Question: I have a problem with my website, I mean when I zoom in, the logo image and the vision image moves, even the container which contains the description moves and the date also moves to the left as shown in the figure below:

I don't want the elements to move when I zoom in or out. I want the elements to be in the same position how can I do that?
here my HTML code:
'''
body
{
background-color:#F6F2F2;
font-family: Calibri;
background-size:cover;
}
hr
{
opacity: 25%;
}
.navbar {
background-color: #ffffff !important;
border-color: #ffffff;
}
.square
{
height: 100px;
width: 120px;
background-color: white;
border: 1px solid #bdbdbd;
margin-right: 900px;
}
.square_section
{
height: 100px;
width: 130px;
background-color: white;
border: 1px solid #bdbdbd;
margin-left: 140px;
margin-top: -98px;
}
.square_events
{
height: 100px;
width: 120px;
background-color: white;
border: 1px solid #bdbdbd;
margin-left: 140px;
margin-top: -98px;
}
.square_adv
{
height: 100px;
width: 120px;
background-color: white;
border: 1px solid #bdbdbd;
margin-left: 280px;
margin-top: -98px;
}
.square_user
{
height: 100px;
width: 130px;
background-color: white;
border: 1px solid #bdbdbd;
margin-left: 290px;
margin-top: -98px;
}
.square_vision
{
border-color: white;
height: 100px;
width: 130px;
background-color: white;
margin-left: -398px;
margin-top: -100px;
}
.vl {
border-left: 1px solid #c2c2c2;
height: 100px;
margin-left: 25px;
margin-top: -100px;
opacity: 10px;
}
@media (min-width: 992px){
.dropdown-menu .dropdown-toggle:after{
border-top: .3em solid transparent;
border-right: .3em solid;
border-bottom: .3em solid transparent;
}
.dropdown-menu .dropdown-menu{
margin-left:0; margin-right: 0;
direction: rtl;
}
.nav-link
{
margin-top: -22px;
direction: rtl;
}
.dropdown-menu li{
position: relative;
direction: rtl;
}
.nav-item .submenu{
display: none;
position: absolute;
right:100%; top:-7px;
}
.nav-item .submenu-left{
right:100%; left:auto;
}
.dropdown-menu > li:hover{ background-color: #f1f1f1;
}
.dropdown-menu > li:hover > .submenu{
display: block;
direction: rtl;
}
}
.btn
{
direction: rtl;
margin-left: -95px !important;
margin-right: -80px;
margin-bottom: -80px;
margin-top: -11px;
width: 120px;
background-color: white;
border-color: white;
color: black;
}
#logout
{
margin-left: 50px;
margin-top: 14px;
}
#sections
{
margin-left: 44px;
margin-top: 10px;
}
#mes_logout
{
margin-left: 20px;
margin-top: 10px;
}
#user_welcome
{
margin-left: 35px;
margin-top: 14px;
}
#mes_welcome
{
margin-left: 60px;
margin-top: 5px;
}
#vision_img
{
height: 100px;
width: 130px;
margin-top: 3px;
margin-left: 25px;
}
#logo_img
{
height: 100px;
width: 110px;
margin-left: -10px;
margin-right: 10px;
margin-top: -100px;
}
#events
{
margin-left: 30px;
margin-top: 15px;
}
#description_img
{
margin-left: -150px;
margin-top: 25px;
height: 180px;
width: 860px !important;
}
#section_img_list
{
margin-left: 790px;
margin-top: 10px;
}
#text_sections
{
text-align: right;
font-weight: bold;
margin-top: -30px;
margin-right: 70px;
}
#calnder_img
{
margin-left: 160px;
margin-top: 10px;
}
#date_message
{
margin-left: 110px;
margin-top: -20px;
}
.container {
position: relative;
text-align: center;
color:black;
width: 100%;
}
.centered {
position: absolute;
top: 50%;
left: 50%;
transform: translate(-50%, -50%);
}
.quotes {
display: none;
text-align: center;
margin-left: -150px;
color: black;
}
.rectangle {
height: 190px;
width: 850px;
background-color: rgb(255, 255, 255);
margin-left: 190px;
margin-top: 20px;
}
.rectangle_second
{
height: 190px;
width: 850px;
background-color: rgb(255, 255, 255);
margin-left: 190px;
margin-top: 30px;
}
.footer {
position: absolute;
left: 0;
bottom: 20%;
width: 100%;
background-color:#002060;
color: white;
text-align: center;
font-weight: bold;
margin-bottom: -375px;
padding: 6px;
}
.date_time
{
height: 220px;
width: 200px;
background-color: rgb(255, 255, 255);
margin-left: 1100px;
margin-top: -600px;
color: white;
font-weight: bold;
}
.date
{
height: 60px;
width: 200px;
background-color: #002060;
}
.movie-img {
height:100px;width: 100px;background-color: rgb(255, 255, 255);
background-repeat:no-repeat;
background-size: cover;
object-fit: fill;
margin-right: 35px;
margin-top: -2px;
border: 1px solid #d6d6d6;
opacity: 200%;
box-shadow: #e2e2e2;
}
#quaality_img
{
height:110px;width: 110px;background-color: rgb(255, 255, 255);
background-repeat:no-repeat;
background-size: cover;
object-fit: fill;
margin-right: 20px;
}
#relations_img
{
height:110px;width: 110px;background-color: rgb(255, 255, 255);
background-repeat:no-repeat;
background-size: cover;
object-fit: fill;
margin-right: 25px;
}
#quaality_msg
{
margin-right: 15px;
font-size: 12px;
}
#user_adv
{
margin-left: 30px;
margin-top: 5px;
}
#mes_adv
{
margin-left: 30px;
margin-top: 10px;
}
.carousel-control-prev-icon
{
background-color: #1F419E;
color: #1F419E;
transform: translateX(33.333%);
}
.carousel-control-next-icon
{
background-color: #1F419E;
color: #1F419E;
margin-left:38px;
}
.movie-img1
{
height:100px;width: 100px;background-color: rgb(255, 255, 255);
background-repeat:no-repeat;
background-size: cover;
object-fit: fill;
margin-right: 155px;
margin-top: -99px;
border: 1px solid #d6d6d6;
opacity: 200%;
box-shadow: #e2e2e2;
}
.movie-img2
{
height:100px;width: 100px;background-color: rgb(255, 255, 255);
background-repeat:no-repeat;
background-size: cover;
object-fit: fill;
margin-right: 280px;
margin-top: -99px;
border: 1px solid #d6d6d6;
opacity: 200%;
box-shadow: #e2e2e2;
}
.movie-img3
{
height:100px;width: 100px;background-color: rgb(255, 255, 255);
background-repeat:no-repeat;
background-size: cover;
object-fit: fill;
margin-right: 400px;
margin-top: -99px;
border: 1px solid #d6d6d6;
opacity: 200%;
box-shadow: #e2e2e2;
}
.movie-img4
{
height:100px;width: 100px;background-color: rgb(255, 255, 255);
background-repeat:no-repeat;
background-size: cover;
object-fit: fill;
margin-right: 530px;
margin-top: -99px;
border: 1px solid #d6d6d6;
opacity: 200%;
box-shadow: #e2e2e2;
}
.movie-img5
{
height:100px;width: 100px;background-color: rgb(255, 255, 255);
background-repeat:no-repeat;
background-size: cover;
object-fit: fill;
margin-right: 660px;
margin-top: -99px;
border: 1px solid #d6d6d6;
opacity: 200%;
box-shadow: #e2e2e2;
}
.movie-img6
{
height:100px;width: 100px;background-color: rgb(255, 255, 255);
background-repeat:no-repeat;
background-size: cover;
object-fit: fill;
margin-right: 35px;
margin-top: 2px;
border: 1px solid #d6d6d6;
opacity: 200%;
box-shadow: #e2e2e2;
}
.movie-img7
{
height:100px;width: 100px;background-color: rgb(255, 255, 255);
background-repeat:no-repeat;
background-size: cover;
object-fit: fill;
margin-right: 155px;
margin-top: -99px;
border: 1px solid #d6d6d6;
opacity: 200%;
box-shadow: #e2e2e2;
}
.movie-img8
{
height:100px;width: 100px;background-color: rgb(255, 255, 255);
background-repeat:no-repeat;
background-size: cover;
object-fit: fill;
margin-right: 280px;
margin-top: -99px;
border: 1px solid #d6d6d6;
opacity: 200%;
box-shadow: #e2e2e2;
}
.movie-img9
{
height:100px;width: 100px;background-color: rgb(255, 255, 255);
background-repeat:no-repeat;
background-size: cover;
object-fit: fill;
margin-right: 400px;
margin-top: -99px;
border: 1px solid #d6d6d6;
opacity: 200%;
box-shadow: #e2e2e2;
}
.movie-img10
{
height:100px;width: 100px;background-color: rgb(255, 255, 255);
background-repeat:no-repeat;
background-size: cover;
object-fit: fill;
margin-right: 530px;
margin-top: -99px;
border: 1px solid #d6d6d6;
opacity: 200%;
box-shadow: #e2e2e2;
}
.movie-img11
{
height:100px;width: 100px;background-color: rgb(255, 255, 255);
background-repeat:no-repeat;
background-size: cover;
object-fit: fill;
margin-right: 660px;
margin-top: -99px;
border: 1px solid #d6d6d6;
opacity: 200%;
box-shadow: #e2e2e2;
}
#book_img
{
margin-right: 25px;
}
#day
{
color: #002060;
font-size: 30px;
text-align: right;
margin-right: 80px;
margin-top: 25px;
}
#months
{
color: #002060;
font-size: 30px;
text-align: right;
margin-right: 75px;
margin-top: -15px !important;
}
#year
{
color: #002060;
font-size: 30px;
text-align: right;
margin-right: 75px;
margin-top: -15px !important;
}
.time
{
height: 40px;
width: 200px;
background-color: #002060;
margin-left: 1100px;
margin-top: 20px;
color: white;
}
#clock
{
text-align: center;
margin-left: 45px;
margin-top: 5px;
font-weight: bold;
font-size:112%;
letter-spacing: 2px;
position: absolute;
}
#library_img
{
margin-right: 20px;
}
#library_msg
{
margin-right: 10px;
font-size: 12px;
}
#trainee_img
{
margin-right: 25px;
position:absolute;
margin-top: 5px !important;
}
#trainee_msg
{
margin-right: 20px;
margin-top: 64px;
font-size: 12px;
}
#it_img
{
margin-right: 25px;
position:absolute;
margin-top: 5px !important;
}
#it_msg
{
margin-right: 20px;
margin-top: 60px;
font-size: 12px;
}
.position
{
margin-left: 300px;
margin-top: -90px;
}
'''
'''
<html lang="en">
<head>
<meta charset="utf-8">
<meta name="viewport" content="width=device-width, initial-scale=1">
<!-- Bootstrap CSS -->
<link href="https://cdn.jsdelivr.net/npm/bootstrap@5.0.0-beta2/dist/css/bootstrap.min.css" rel="stylesheet" integrity="sha384-BmbxuPwQa2lc/FVzBcNJ7UAyJxM6wuqIj61tLrc4wSX0szH/Ev+nYRRuWlolflfl" crossorigin="anonymous">
<link rel="stylesheet" href="Style.css" type="text/css">
<link rel="icon" href="img/logo.png">
<!-- <link rel="stylesheet" href="https://maxcdn.bootstrapcdn.com/bootstrap/4.0.0-beta/css/bootstrap.min.css" integrity="sha384-/Y6pD6FV/Vv2HJnA6t+vslU6fwYXjCFtcEpHbNJ0lyAFsXTsjBbfaDjzALeQsN6M" crossorigin="anonymous"> -->
<!-- <script src="http://ajax.googleapis.com/ajax/libs/jquery/1.8.3/jquery.min.js">
</script> -->
<script src="https://code.jquery.com/jquery-3.2.1.slim.min.js" integrity="sha384-KJ3o2DKtIkvYIK3UENzmM7KCkRr/rE9/Qpg6aAZGJwFDMVNA/GpGFF93hXpG5KkN" crossorigin="anonymous"></script>
<script src="https://cdnjs.cloudflare.com/ajax/libs/popper.js/1.11.0/umd/popper.min.js" integrity="sha384-b/U6ypiBEHpOf/4+1nzFpr53nxSS+GLCkfwBdFNTxtclqqenISfwAzpKaMNFNmj4" crossorigin="anonymous"></script>
<script src="https://maxcdn.bootstrapcdn.com/bootstrap/4.0.0-beta/js/bootstrap.min.js" integrity="sha384-h0AbiXch4ZDo7tp9hKZ4TsHbi047NrKGLO3SEJAg45jXxnGIfYzk4Si90RDIqNm1" crossorigin="anonymous"></script>
<title>home</title>
<script src="http://ajax.googleapis.com/ajax/libs/jquery/1.9.1/jquery.min.js"></script>
<script>
$(function() {
var quotes = $(".quotes");
var quoteIndex = -1;
function showNextQuote() {
++quoteIndex;
quotes.eq(quoteIndex % quotes.length)
.fadeIn(1090)
.delay(1090)
.fadeOut(1090, showNextQuote);
}
showNextQuote();
})();
</script>
<script type="text/javascript">
$(document).ready(function() {
// jQuery code
$(document).on('click', '.dropdown-menu', function (e) {
e.stopPropagation();
});
if ($(window).width() < 992) {
$('.dropdown-menu a').click(function(e){
e.preventDefault();
if($(this).next('.submenu').length){
$(this).next('.submenu').toggle();
}
$('.dropdown').on('hide.bs.dropdown', function () {
$(this).find('.submenu').hide();
})
});
}
}); // jquery end
</script>
</head>
<body>
<nav class="navbar navbar-default navbar-light bg-light"> <!-- start navbar -->
<div class="container-fluid"> <!-- start div container-fluid-->
<img id="img" src="img/image.png" alt="img">
<div class="position">
<div class="square">
<img id="logout" src="img/logout.png" alt="logout">
<p id="mes_logout"> </p>
</div>
<div class="square_section"> <!-- start div square section-->
<img id="sections" src="img/sections.png" alt="sections">
<div class="btn-group">
<li class="nav-item dropdown">
<a class="btn btn-secondary btn-sm dropdown-toggle" href="#" data-toggle="dropdown"> </a>
<ul class="dropdown-menu">
<li><a class="dropdown-item dropdown-toggle" href="#"> </a>
<ul class="submenu dropdown-menu">
<li><a class="dropdown-item" href=""> </a></li>
<li><a class="dropdown-item" href=""> </a></li>
</ul>
</li>
<li><a class="dropdown-item dropdown-toggle" href="#"> </a>
<ul class="submenu dropdown-menu">
<li><a class="dropdown-item" href=""> </a></li>
<li><a class="dropdown-item" href=""> </a></li>
<li><a class="dropdown-item" href=""> </a></li>
<li><a class="dropdown-item" href=""> </a></li>
<li><a class="dropdown-item" href=""> </a></li>
<li><a class="dropdown-item" href=""> </a></li>
<li><a class="dropdown-item" href=""> </a></li>
<li><a class="dropdown-item" href=""> </a></li>
<li><a class="dropdown-item" href=""> </a></li>
</ul>
</li>
<li><a class="dropdown-item dropdown-toggle" href="#"> </a>
<ul class="submenu dropdown-menu">
<li><a class="dropdown-item" href=""> </a></li>
<li><a class="dropdown-item" href=""> </a></li>
</ul>
</li>
<li><a class="dropdown-item dropdown-toggle" href="#"> </a>
<ul class="submenu dropdown-menu">
<li><a class="dropdown-item" href=""> </a></li>
<li><a class="dropdown-item" href=""> </a></li>
</ul>
</li>
</ul>
</li>
</div>
</div>
<div class="square_user">
<img id="user_welcome" src="img/user (1).png" alt="logout">
<p id="mes_welcome"></p>
</div>
</div>
<div class="square_vision">
<img id="vision_img" src="img/Saudi_Vision_2030_logo.svg.png" alt="logout">
</div>
<div class="vl"></div>
<img id="logo_img" src="img/logo.png" alt="logo">
</div>
</nav>
<div class="container">
<img id="description_img" src="img/Capture.png" alt="Snow" style="width:80%;">
<div class="centered">
<h5 class="quotes">
</h5>
<h5 class="quotes">
</h5>
<h5 class="quotes">
</h5>
</div>
</div>
<div class="rectangle">
<img id ="section_img_list" src="img/section.png" alt="section">
<p id="text_sections"></p>
<hr>
<div dir="rtl" class="row mx-auto my-auto"> <!-- start div carousel -->
<div dir="rtl" id="recipeCarousel" class="carousel slide" data-bs-ride="carousel" data-bs-touch="false" data-bs-interval="false"> <!-- start div carousel -->
<div class="carousel-inner">
<div class="carousel-item active">
<div class="col-lg-2 col-sm-4">
<div class="movie-card m-1">
<div class="movie-img">
<a id="quaality_img" href="#"><img src="img/quality-assurance.png" class="img-fluid"></a>
<p id="quaality_msg"> </p>
</div>
<div class="movie-img1">
<a id="relations_img" href="#"><img src="img/relations.png" class="img-fluid"></a>
<p id="quaality_msg"> </p>
</div>
<div class="movie-img2">
<a id="quaality_img" href="#"><img src="img/customer-service.png" class="img-fluid"></a>
<p id="quaality_msg"> </p>
</div>
<div class="movie-img3">
<a id="book_img" href="#"><img src="img/books-stack-of-three.png" class="img-fluid"></a>
<p id="quaality_msg"> </p>
</div>
<div class="movie-img4">
<a id="it_img" href="#"><img src="img/data.png" class="img-fluid"></a>
<p id="it_msg"> </p>
</div>
<div class="movie-img5">
<a id="book_img" href="#"><img src="img/briefcase.png" class="img-fluid"></a>
<p id="quaality_msg"> </p>
</div>
</div>
</div>
</div>
<div class="carousel-item">
<div class="col-lg-2 col-sm-4">
<div class="movie-card m-1">
<div class="movie-img">
<a id="quaality_img" href="#"><img src="img/quality-assurance.png" class="img-fluid"></a>
<p id="quaality_msg"> </p>
</div>
<div class="movie-img1">
<a id="relations_img" href="#"><img src="img/relations.png" class="img-fluid"></a>
<p id="quaality_msg"> </p>
</div>
<div class="movie-img2">
<a id="relations_img" href="#"><img src="img/call-center-agent.png" class="img-fluid"></a>
<p id="quaality_msg"> </p>
</div>
<div class="movie-img3">
<a id="relations_img" href="#"><img src="img/student-in-the-library.png" class="img-fluid"></a>
<p id="quaality_msg"> </p>
</div>
<div class="movie-img4">
<a id="relations_img" href="#"><img src="img/boss.png" class="img-fluid"></a>
<p id="quaality_msg"> </p>
</div>
<div class="movie-img5">
<a id="relations_img" href="#"><img src="img/debt.png" class="img-fluid"></a>
<p id="quaality_msg"> </p>
</div>
</div>
</div>
</div>
<div class="carousel-item">
<div class="movie-img6">
<a id="book_img" href="#"><img src="img/briefcase.png" class="img-fluid"></a>
<p id="quaality_msg"> </p>
</div>
<div class="movie-img7">
<a id="book_img" href="#"><img src="img/gift.png" class="img-fluid"></a>
<p id="quaality_msg"> </p>
</div>
<div class="movie-img8">
<a id="book_img" href="#"><img src="img/homework.png" class="img-fluid"></a>
<p id="quaality_msg"> </p>
</div>
<div class="movie-img9">
<a id="book_img" href="#"><img src="img/parchment.png" class="img-fluid"></a>
<p id="quaality_msg"> </p>
</div>
<div class="movie-img10">
<a id="library_img" href="#"><img src="img/library.png" class="img-fluid"></a>
<p id="library_msg"> </p>
</div>
<div class="movie-img11">
<a id="trainee_img" href="#"><img src="img/presentation.png" class="img-fluid"></a>
<p id="trainee_msg"> </p>
</div>
</div>
</div>
<button class="carousel-control-prev" type="button" data-bs-target="#recipeCarousel" data-bs-slide="prev">
<span class="carousel-control-prev-icon" aria-hidden="true"></span>
<span class="sr-only">Previous</span>
</button>
<button class="carousel-control-next " type="button" data-bs-target="#recipeCarousel" data-bs-slide="next">
<span class="carousel-control-next-icon" aria-hidden="true"></span>
<span class="sr-only">Next</span>
</button>
</div>
</div>
</div>
<div class="rectangle_second">
<img id ="section_img_list" src="img/advertising.png" alt="section">
<p id="text_sections"></p>
<hr>
<div dir="rtl" class="row mx-auto my-auto">
<div dir="rtl" id="recipeCarousel1" class="carousel slide" data-bs-ride="carousel" data-bs-touch="false" data-bs-interval="false">
<div class="carousel-inner">
<div class="carousel-item active">
<div class="col-lg-2 col-sm-4">
<div class="movie-card m-1">
<div class="movie-img">
<a id="book_img" href="#"><img src="img/data.png" class="img-fluid"></a>
<p id="quaality_msg"> </p>
</div>
</div>
</div>
</div>
</div>
<div class="carousel-item">
<div class="movie-card m-1">
</div>
</div>
<button class="carousel-control-prev" type="button" data-bs-target="#recipeCarousel1" data-bs-slide="prev">
<span class="carousel-control-prev-icon" aria-hidden="true"></span>
<span class="sr-only">Previous</span>
</button>
<button class="carousel-control-next " type="button" data-bs-target="#recipeCarousel1" data-bs-slide="next">
<span class="carousel-control-next-icon" aria-hidden="true"></span>
<span class="sr-only">Next</span>
</button>
</div>
</div>
</div>
<div class="footer">
</div>
<div class="date_time">
<div class="date">
<img id="calnder_img" src="img/calenda.png" alt="calnder">
<p id="date_message"></p>
<p id="day"></p>
<p id="months"></p>
<p id="year"></p>
</div>
</div>
<div class="time">
<p id="clock"></p>
</div>
<script src="https://cdn.jsdelivr.net/npm/bootstrap@5.0.0-beta2/dist/js/bootstrap.bundle.min.js" integrity="sha384-b5kHyXgcpbZJO/tY9Ul7kGkf1S0CWuKcCD38l8YkeH8z8QjE0GmW1gYU5S9FOnJ0" crossorigin="anonymous"></script>
</body>
</html>
'''
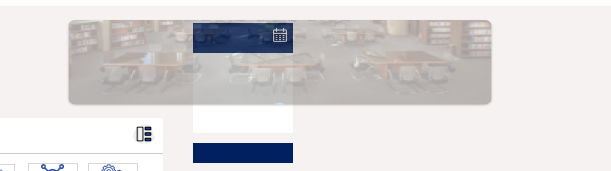
Answer: I just put it inside a wrap, and it worked:
HTML:
'''
<html lang="en">
<head>
<meta charset="utf-8">
<meta name="viewport" content="width=device-width, initial-scale=1">
<!-- Bootstrap CSS -->
<link href="https://cdn.jsdelivr.net/npm/bootstrap@5.0.0-beta2/dist/css/bootstrap.min.css" rel="stylesheet" integrity="sha384-BmbxuPwQa2lc/FVzBcNJ7UAyJxM6wuqIj61tLrc4wSX0szH/Ev+nYRRuWlolflfl" crossorigin="anonymous">
<link rel="stylesheet" href="Style.css" type="text/css">
<link rel="icon" href="img/logo.png">
<!-- <link rel="stylesheet" href="https://maxcdn.bootstrapcdn.com/bootstrap/4.0.0-beta/css/bootstrap.min.css" integrity="sha384-/Y6pD6FV/Vv2HJnA6t+vslU6fwYXjCFtcEpHbNJ0lyAFsXTsjBbfaDjzALeQsN6M" crossorigin="anonymous"> -->
<!-- <script src="http://ajax.googleapis.com/ajax/libs/jquery/1.8.3/jquery.min.js">
</script> -->
<script src="https://code.jquery.com/jquery-3.2.1.slim.min.js" integrity="sha384-KJ3o2DKtIkvYIK3UENzmM7KCkRr/rE9/Qpg6aAZGJwFDMVNA/GpGFF93hXpG5KkN" crossorigin="anonymous"></script>
<script src="https://cdnjs.cloudflare.com/ajax/libs/popper.js/1.11.0/umd/popper.min.js" integrity="sha384-b/U6ypiBEHpOf/4+1nzFpr53nxSS+GLCkfwBdFNTxtclqqenISfwAzpKaMNFNmj4" crossorigin="anonymous"></script>
<script src="https://maxcdn.bootstrapcdn.com/bootstrap/4.0.0-beta/js/bootstrap.min.js" integrity="sha384-h0AbiXch4ZDo7tp9hKZ4TsHbi047NrKGLO3SEJAg45jXxnGIfYzk4Si90RDIqNm1" crossorigin="anonymous"></script>
<title>home</title>
<script src="http://ajax.googleapis.com/ajax/libs/jquery/1.9.1/jquery.min.js"></script>
<script>
$(function() {
var quotes = $(".quotes");
var quoteIndex = -1;
function showNextQuote() {
++quoteIndex;
quotes.eq(quoteIndex % quotes.length)
.fadeIn(1090)
.delay(1090)
.fadeOut(1090, showNextQuote);
}
showNextQuote();
})();
</script>
<script type="text/javascript">
$(document).ready(function() {
// jQuery code
$(document).on('click', '.dropdown-menu', function (e) {
e.stopPropagation();
});
if ($(window).width() < 992) {
$('.dropdown-menu a').click(function(e){
e.preventDefault();
if($(this).next('.submenu').length){
$(this).next('.submenu').toggle();
}
$('.dropdown').on('hide.bs.dropdown', function () {
$(this).find('.submenu').hide();
})
});
}
}); // jquery end
</script>
</head>
<body>
<header>
<nav class="navbar navbar-default navbar-light bg-light"> <!-- start navbar -->
<div class="container-fluid"> <!-- start div container-fluid-->
<img id="img" src="img/image.png" alt="img">
<div class="position">
<div class="square">
<img id="logout" src="img/logout.png" alt="logout">
<p id="mes_logout"> </p>
</div>
<div class="square_section"> <!-- start div square section-->
<img id="sections" src="img/sections.png" alt="sections">
<div class="btn-group">
<li class="nav-item dropdown">
<a class="btn btn-secondary btn-sm dropdown-toggle" href="#" data-toggle="dropdown"> </a>
<ul class="dropdown-menu">
<li><a class="dropdown-item dropdown-toggle" href="#"> </a>
<ul class="submenu dropdown-menu">
<li><a class="dropdown-item" href=""> </a></li>
<li><a class="dropdown-item" href=""> </a></li>
</ul>
</li>
<li><a class="dropdown-item dropdown-toggle" href="#"> </a>
<ul class="submenu dropdown-menu">
<li><a class="dropdown-item" href=""> </a></li>
<li><a class="dropdown-item" href=""> </a></li>
<li><a class="dropdown-item" href=""> </a></li>
<li><a class="dropdown-item" href=""> </a></li>
<li><a class="dropdown-item" href=""> </a></li>
<li><a class="dropdown-item" href=""> </a></li>
<li><a class="dropdown-item" href=""> </a></li>
<li><a class="dropdown-item" href=""> </a></li>
<li><a class="dropdown-item" href=""> </a></li>
</ul>
</li>
<li><a class="dropdown-item dropdown-toggle" href="#"> </a>
<ul class="submenu dropdown-menu">
<li><a class="dropdown-item" href=""> </a></li>
<li><a class="dropdown-item" href=""> </a></li>
</ul>
</li>
<li><a class="dropdown-item dropdown-toggle" href="#"> </a>
<ul class="submenu dropdown-menu">
<li><a class="dropdown-item" href=""> </a></li>
<li><a class="dropdown-item" href=""> </a></li>
</ul>
</li>
</ul>
</li>
</div>
</div>
<div class="square_user">
<img id="user_welcome" src="img/user (1).png" alt="logout">
<p id="mes_welcome"></p>
</div>
</div>
<div class="square_vision">
<img id="vision_img" src="img/Saudi_Vision_2030_logo.svg.png" alt="logout">
</div>
<div class="vl"></div>
<img id="logo_img" src="img/logo.png" alt="logo">
</div>
</nav>
</header>
<div id="wrap">
<div class="container">
<img id="description_img" src="img/Capture.png" alt="Snow" style="width:80%;">
<div class="centered">
<h5 class="quotes">
</h5>
<h5 class="quotes">
</h5>
<h5 class="quotes">
</h5>
</div>
</div>
<div class="rectangle">
<img id ="section_img_list" src="img/section.png" alt="section">
<p id="text_sections"></p>
<hr>
<div dir="rtl" class="row mx-auto my-auto"> <!-- start div carousel -->
<div dir="rtl" id="recipeCarousel" class="carousel slide" data-bs-ride="carousel" data-bs-touch="false" data-bs-interval="false"> <!-- start div carousel -->
<div class="carousel-inner">
<div class="carousel-item active">
<div class="col-lg-2 col-sm-4">
<div class="movie-card m-1">
<div class="movie-img">
<a id="quaality_img" href="#"><img src="img/quality-assurance.png" class="img-fluid"></a>
<p id="quaality_msg"> </p>
</div>
<div class="movie-img1">
<a id="relations_img" href="#"><img src="img/relations.png" class="img-fluid"></a>
<p id="quaality_msg"> </p>
</div>
<div class="movie-img2">
<a id="quaality_img" href="#"><img src="img/customer-service.png" class="img-fluid"></a>
<p id="quaality_msg"> </p>
</div>
<div class="movie-img3">
<a id="book_img" href="#"><img src="img/books-stack-of-three.png" class="img-fluid"></a>
<p id="quaality_msg"> </p>
</div>
<div class="movie-img4">
<a id="it_img" href="#"><img src="img/data.png" class="img-fluid"></a>
<p id="it_msg"> </p>
</div>
<div class="movie-img5">
<a id="book_img" href="#"><img src="img/briefcase.png" class="img-fluid"></a>
<p id="quaality_msg"> </p>
</div>
</div>
</div>
</div>
<div class="carousel-item">
<div class="col-lg-2 col-sm-4">
<div class="movie-card m-1">
<div class="movie-img">
<a id="quaality_img" href="#"><img src="img/quality-assurance.png" class="img-fluid"></a>
<p id="quaality_msg"> </p>
</div>
<div class="movie-img1">
<a id="relations_img" href="#"><img src="img/relations.png" class="img-fluid"></a>
<p id="quaality_msg"> </p>
</div>
<div class="movie-img2">
<a id="relations_img" href="#"><img src="img/call-center-agent.png" class="img-fluid"></a>
<p id="quaality_msg"> </p>
</div>
<div class="movie-img3">
<a id="relations_img" href="#"><img src="img/student-in-the-library.png" class="img-fluid"></a>
<p id="quaality_msg"> </p>
</div>
<div class="movie-img4">
<a id="relations_img" href="#"><img src="img/boss.png" class="img-fluid"></a>
<p id="quaality_msg"> </p>
</div>
<div class="movie-img5">
<a id="relations_img" href="#"><img src="img/debt.png" class="img-fluid"></a>
<p id="quaality_msg"> </p>
</div>
</div>
</div>
</div>
<div class="carousel-item">
<div class="movie-img6">
<a id="book_img" href="#"><img src="img/briefcase.png" class="img-fluid"></a>
<p id="quaality_msg"> </p>
</div>
<div class="movie-img7">
<a id="book_img" href="#"><img src="img/gift.png" class="img-fluid"></a>
<p id="quaality_msg"> </p>
</div>
<div class="movie-img8">
<a id="book_img" href="#"><img src="img/homework.png" class="img-fluid"></a>
<p id="quaality_msg"> </p>
</div>
<div class="movie-img9">
<a id="book_img" href="#"><img src="img/parchment.png" class="img-fluid"></a>
<p id="quaality_msg"> </p>
</div>
<div class="movie-img10">
<a id="library_img" href="#"><img src="img/library.png" class="img-fluid"></a>
<p id="library_msg"> </p>
</div>
<div class="movie-img11">
<a id="trainee_img" href="#"><img src="img/presentation.png" class="img-fluid"></a>
<p id="trainee_msg"> </p>
</div>
</div>
</div>
<button class="carousel-control-prev" type="button" data-bs-target="#recipeCarousel" data-bs-slide="prev">
<span class="carousel-control-prev-icon" aria-hidden="true"></span>
<span class="sr-only">Previous</span>
</button>
<button class="carousel-control-next " type="button" data-bs-target="#recipeCarousel" data-bs-slide="next">
<span class="carousel-control-next-icon" aria-hidden="true"></span>
<span class="sr-only">Next</span>
</button>
</div>
</div>
</div>
<div class="rectangle_second">
<img id ="section_img_list" src="img/advertising.png" alt="section">
<p id="text_sections"></p>
<hr>
<div dir="rtl" class="row mx-auto my-auto">
<div dir="rtl" id="recipeCarousel1" class="carousel slide" data-bs-ride="carousel" data-bs-touch="false" data-bs-interval="false">
<div class="carousel-inner">
<div class="carousel-item active">
<div class="col-lg-2 col-sm-4">
<div class="movie-card m-1">
<div class="movie-img">
<a id="book_img" href="#"><img src="img/data.png" class="img-fluid"></a>
<p id="quaality_msg"> </p>
</div>
</div>
</div>
</div>
</div>
<div class="carousel-item">
<div class="movie-card m-1">
</div>
</div>
<button class="carousel-control-prev" type="button" data-bs-target="#recipeCarousel1" data-bs-slide="prev">
<span class="carousel-control-prev-icon" aria-hidden="true"></span>
<span class="sr-only">Previous</span>
</button>
<button class="carousel-control-next " type="button" data-bs-target="#recipeCarousel1" data-bs-slide="next">
<span class="carousel-control-next-icon" aria-hidden="true"></span>
<span class="sr-only">Next</span>
</button>
</div>
</div>
</div>
<div class="footer">
</div>
<div class="date_time">
<div class="date">
<img id="calnder_img" src="img/calenda.png" alt="calnder">
<p id="date_message"></p>
<p id="day"></p>
<p id="months"></p>
<p id="year"></p>
</div>
</div>
<div class="time">
<p id="clock"></p>
</div>
</div>
<script src="https://cdn.jsdelivr.net/npm/bootstrap@5.0.0-beta2/dist/js/bootstrap.bundle.min.js" integrity="sha384-b5kHyXgcpbZJO/tY9Ul7kGkf1S0CWuKcCD38l8YkeH8z8QjE0GmW1gYU5S9FOnJ0" crossorigin="anonymous"></script>
</body>
</html>
'''
CSS:
'''
#wrap{
width:1325px;
}
'''